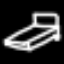
Label: bed